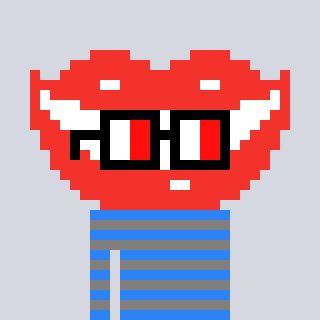
a pixel art character with square glasses with black frames and red eyes, a smile-shaped head and a bluegrey-colored body on a cool background